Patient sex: F
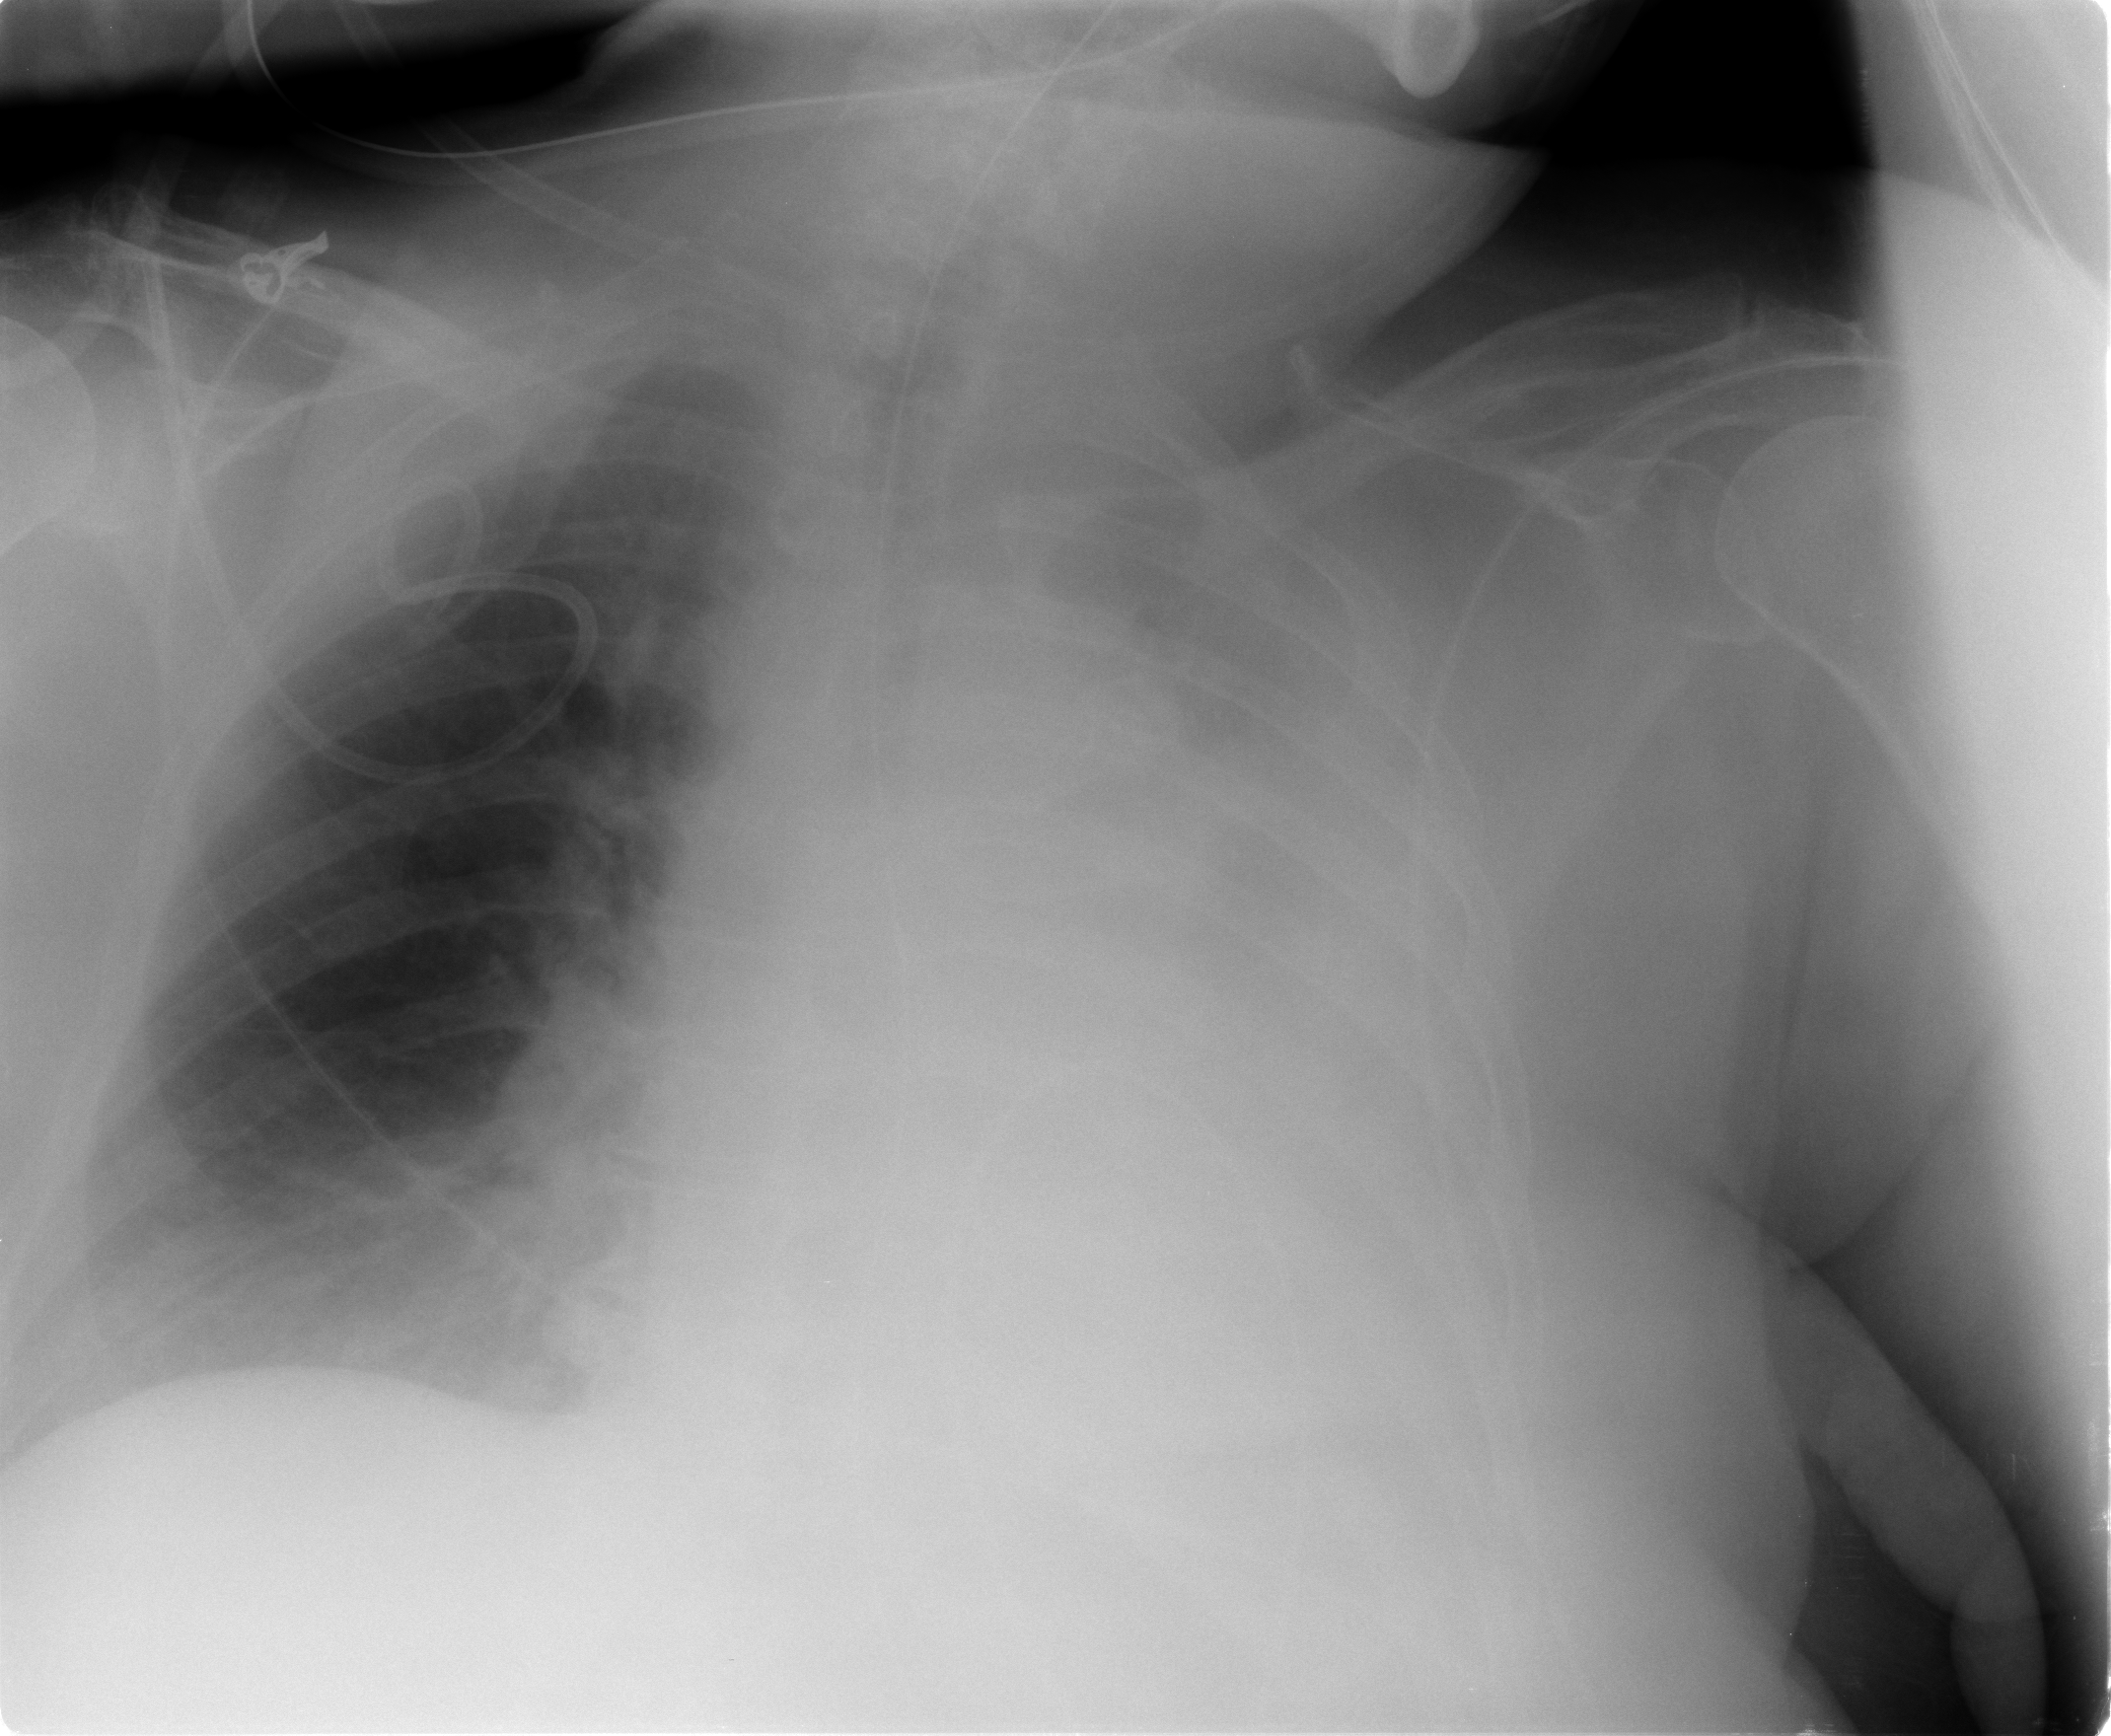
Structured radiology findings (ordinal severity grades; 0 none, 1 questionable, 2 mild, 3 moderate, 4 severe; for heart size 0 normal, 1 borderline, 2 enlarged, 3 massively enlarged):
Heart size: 2
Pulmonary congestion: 2
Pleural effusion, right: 2
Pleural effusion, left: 4
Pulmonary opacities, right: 0
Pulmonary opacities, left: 4
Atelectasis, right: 0
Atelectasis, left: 4